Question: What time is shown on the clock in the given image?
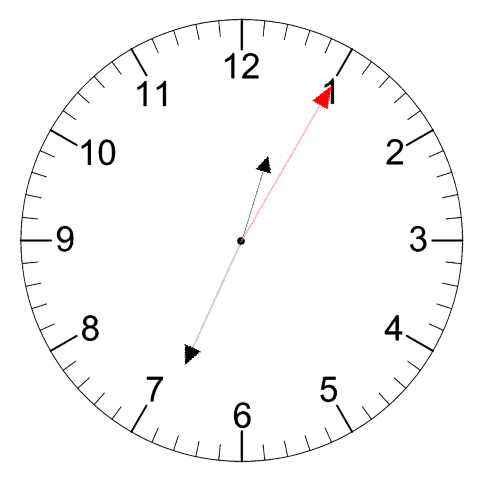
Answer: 12:34:05